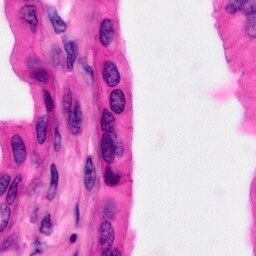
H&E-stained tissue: Pancreatic